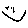
Label: smiley face